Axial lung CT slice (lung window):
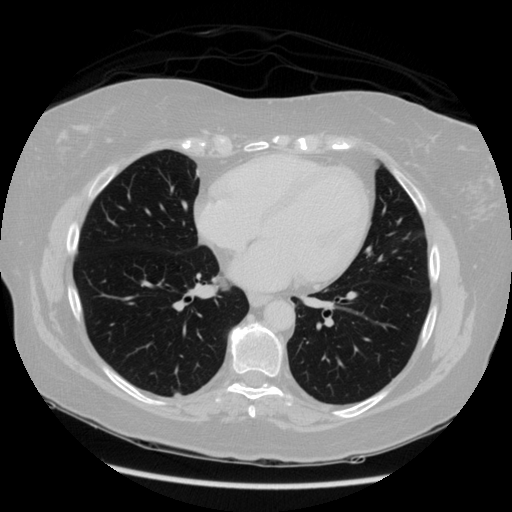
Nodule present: no